Question: i like to have a background all over my website. Works fine while the content static.
While using javascript to extend the content, the body element don't grow over the scrolling area.
My question is similar to this question: <URL>
Note: I've used a lots of floats and can not make a fixed background div, because my website gets inaccessible.
Need to solve this somehow. Maybe with JS ?
'''
Html, Body
{
width: 100%;
height: 100%;
background-color: #ffffff;
}
Body {
display: block;
background: url('../Images/page-bgr-top.png') center top repeat-x,
url('../Images/page-bgr-content.png') center top repeat-y;
}
'''

Update: Nathan Lee answer helped me. My problem is that the scroll-bar move the background and all my all other centered content stays in position.
'''
body {overflow:auto;}
'''
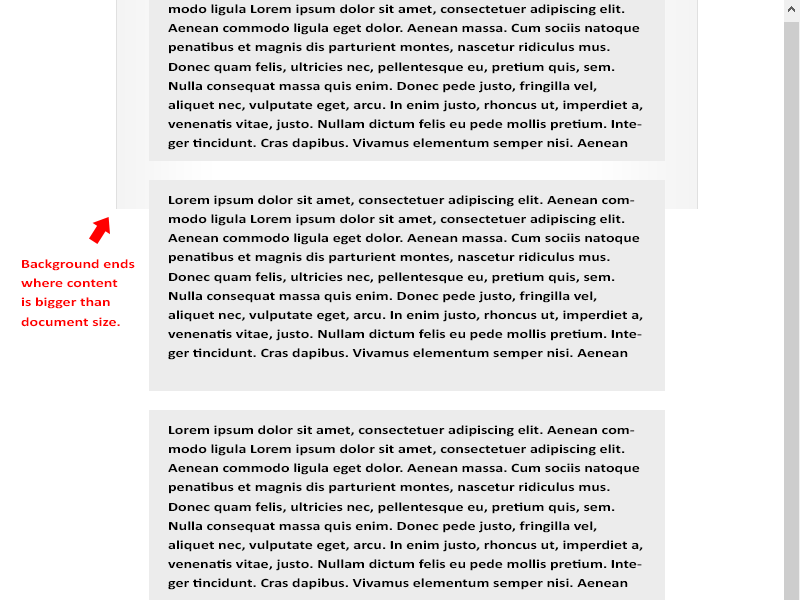
Answer: Add 'overflow:auto;' to your body.
'''
body {overflow:auto;}
'''
Hope this helps.